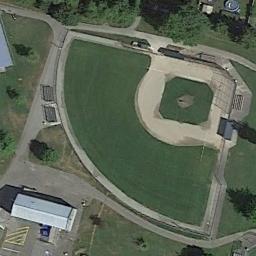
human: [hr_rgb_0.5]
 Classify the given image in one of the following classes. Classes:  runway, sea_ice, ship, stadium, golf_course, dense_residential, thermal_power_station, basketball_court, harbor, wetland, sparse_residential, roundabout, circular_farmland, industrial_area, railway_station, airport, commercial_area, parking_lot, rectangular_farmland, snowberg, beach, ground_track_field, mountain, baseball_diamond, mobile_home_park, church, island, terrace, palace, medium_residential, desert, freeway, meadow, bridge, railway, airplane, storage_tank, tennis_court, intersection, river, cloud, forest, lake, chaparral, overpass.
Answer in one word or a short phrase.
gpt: baseball_diamond